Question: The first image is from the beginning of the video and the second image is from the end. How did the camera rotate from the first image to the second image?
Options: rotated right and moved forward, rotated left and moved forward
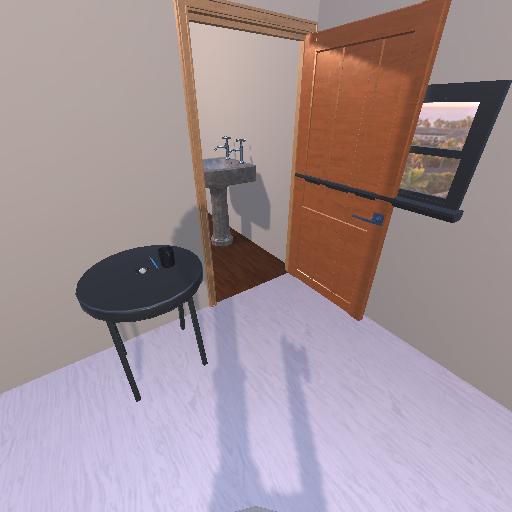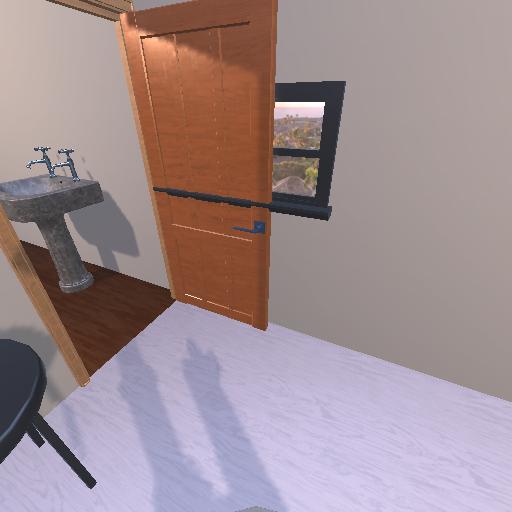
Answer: rotated right and moved forward